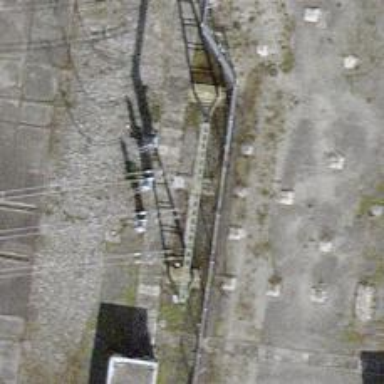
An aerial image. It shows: Insulator used in power systems.